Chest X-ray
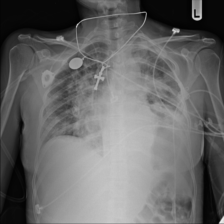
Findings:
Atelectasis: negative
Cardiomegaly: negative
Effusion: negative
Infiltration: positive
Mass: negative
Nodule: negative
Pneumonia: negative
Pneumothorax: negative
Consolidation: negative
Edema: negative
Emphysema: negative
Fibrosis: negative
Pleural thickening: negative
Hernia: negative